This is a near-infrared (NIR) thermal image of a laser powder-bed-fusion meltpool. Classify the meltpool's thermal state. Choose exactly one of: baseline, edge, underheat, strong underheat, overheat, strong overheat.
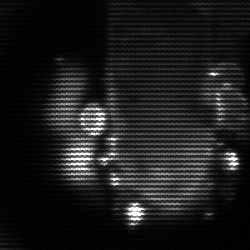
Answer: strong underheat